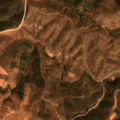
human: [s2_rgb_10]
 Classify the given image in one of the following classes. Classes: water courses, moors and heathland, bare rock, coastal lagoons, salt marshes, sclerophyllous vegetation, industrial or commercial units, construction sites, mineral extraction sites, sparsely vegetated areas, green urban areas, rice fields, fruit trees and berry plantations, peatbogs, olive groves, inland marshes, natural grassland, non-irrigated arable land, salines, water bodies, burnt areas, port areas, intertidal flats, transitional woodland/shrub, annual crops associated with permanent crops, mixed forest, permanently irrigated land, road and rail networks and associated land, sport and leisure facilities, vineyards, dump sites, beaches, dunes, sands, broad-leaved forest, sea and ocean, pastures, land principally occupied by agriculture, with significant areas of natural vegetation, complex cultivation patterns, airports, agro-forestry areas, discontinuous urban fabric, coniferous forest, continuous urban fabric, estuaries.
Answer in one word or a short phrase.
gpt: land principally occupied by agriculture, with significant areas of natural vegetation, sclerophyllous vegetation, transitional woodland/shrub